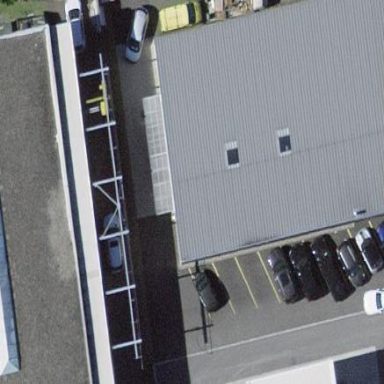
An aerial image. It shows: Commercial building.